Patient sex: M
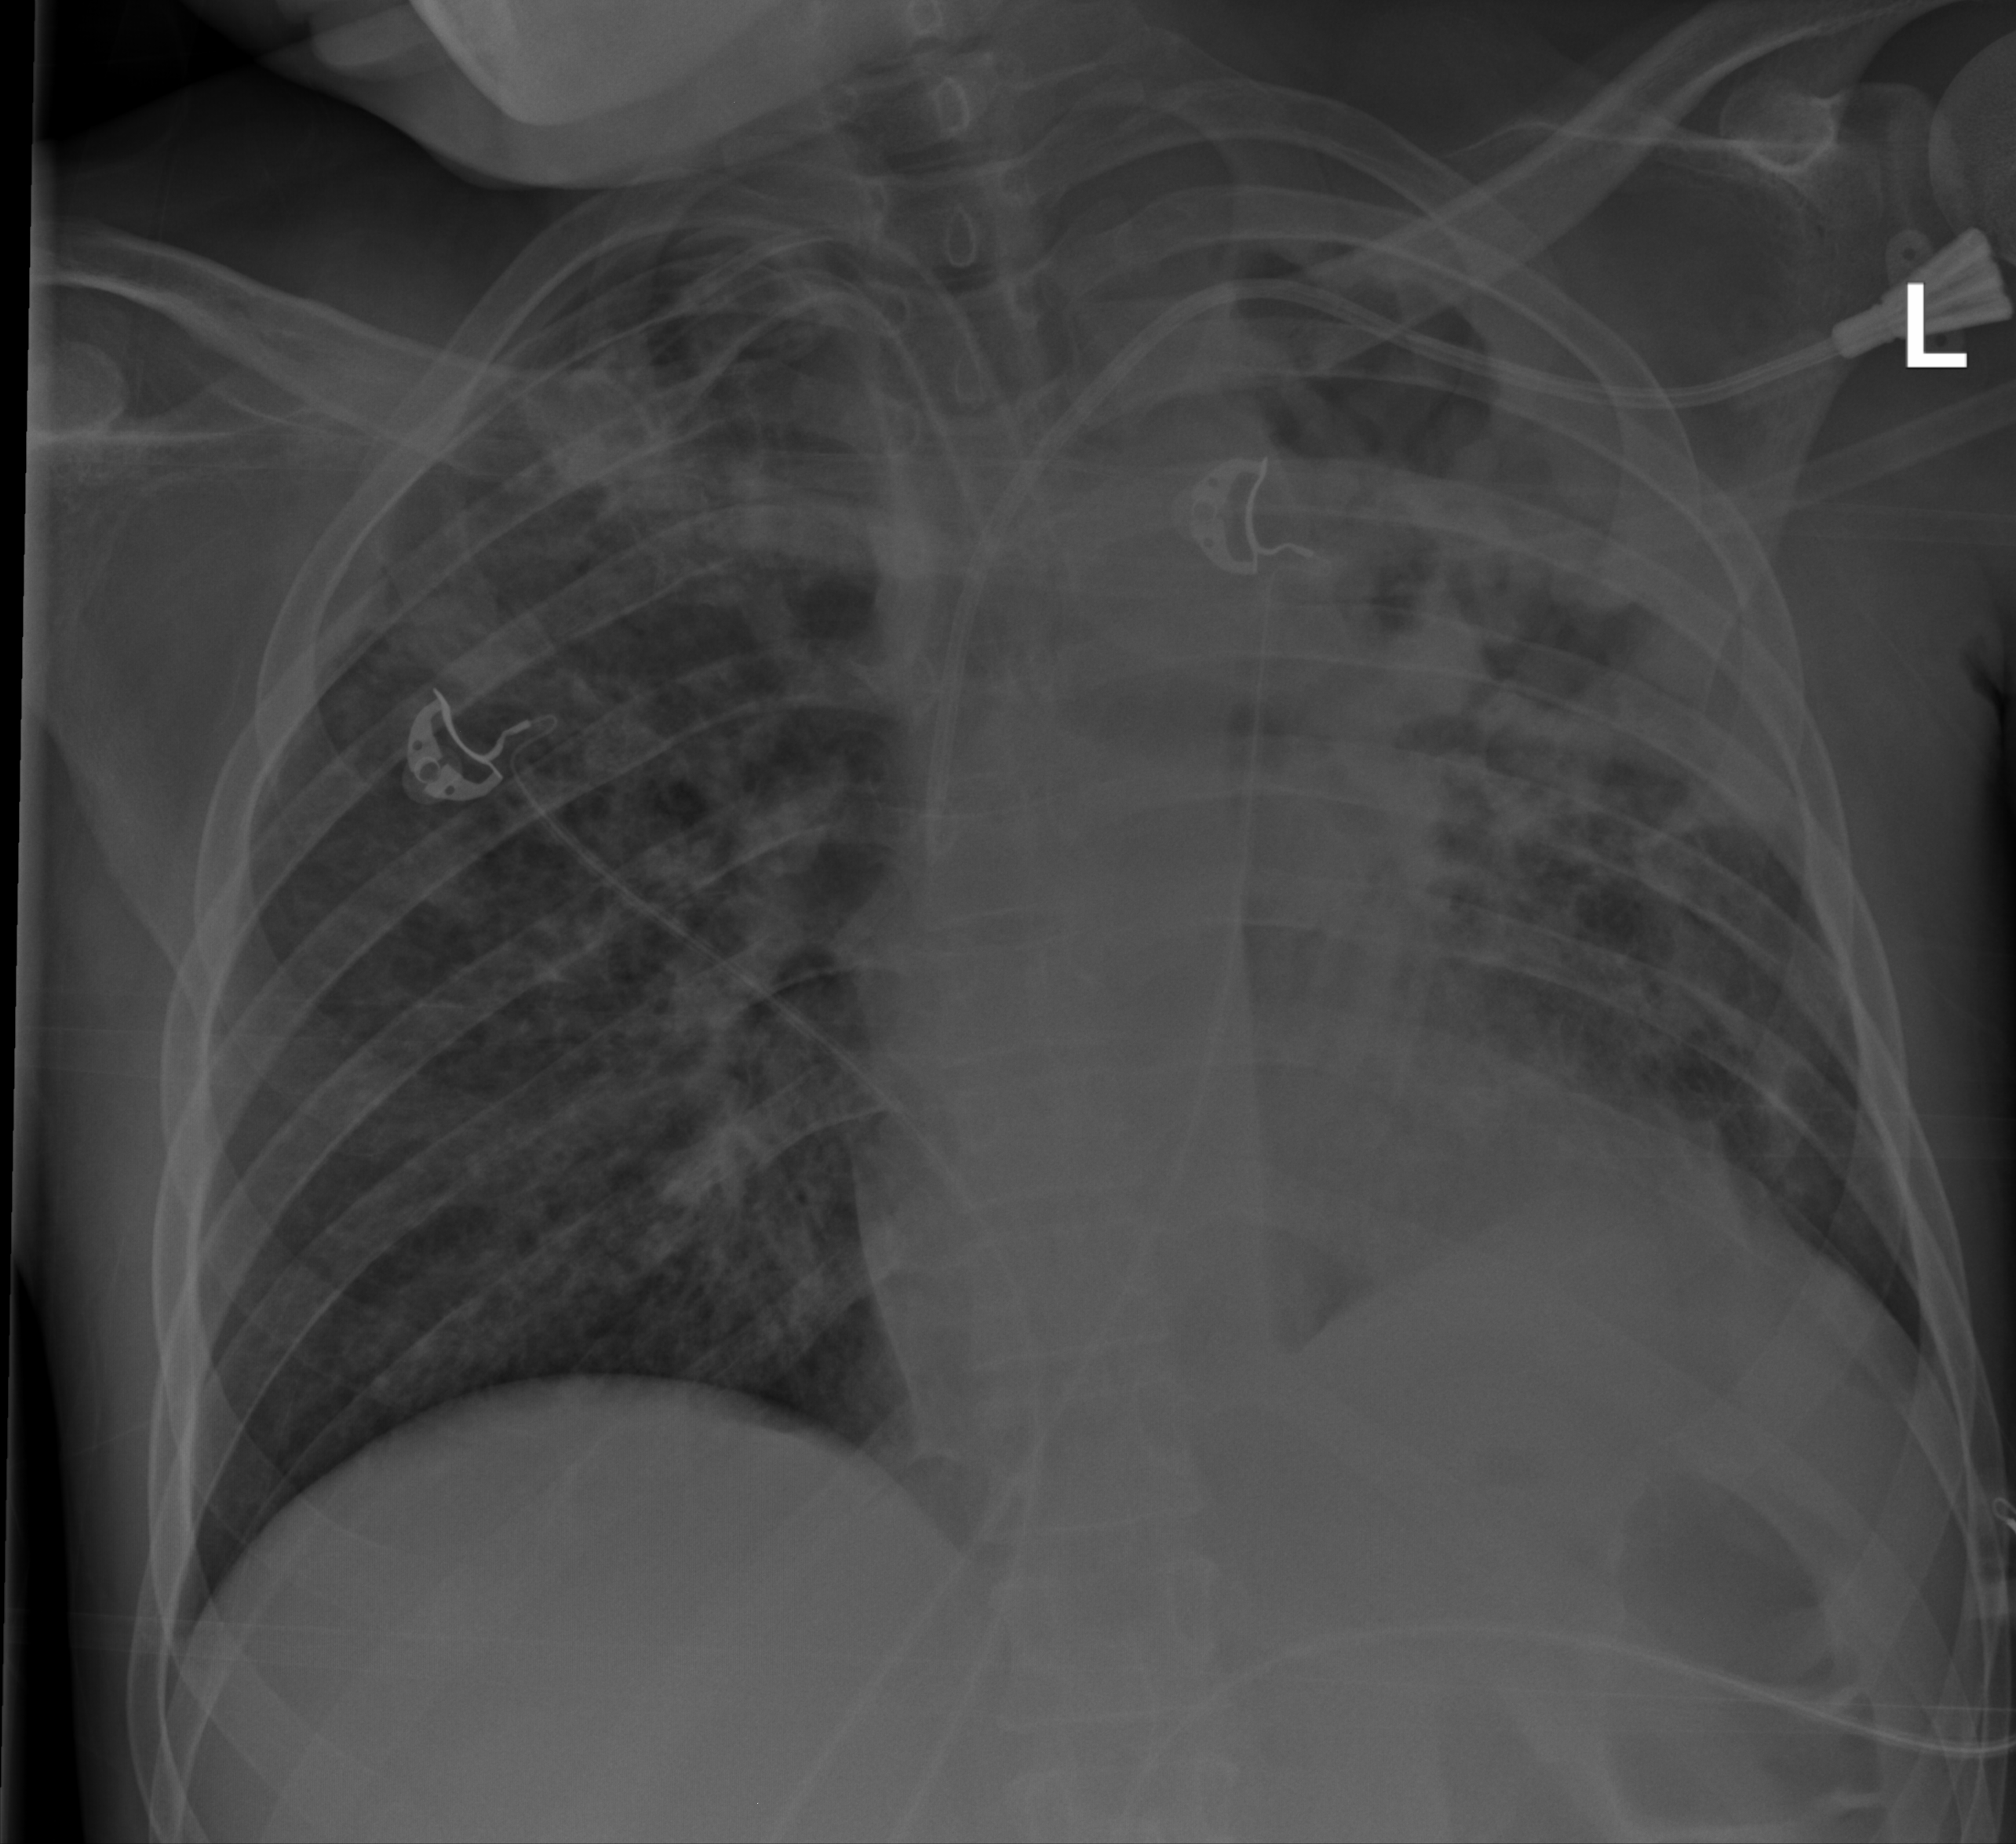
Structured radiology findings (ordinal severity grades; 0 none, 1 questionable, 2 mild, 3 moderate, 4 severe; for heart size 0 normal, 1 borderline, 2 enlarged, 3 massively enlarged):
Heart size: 0
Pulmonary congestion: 0
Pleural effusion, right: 0
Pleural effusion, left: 2
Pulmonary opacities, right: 3
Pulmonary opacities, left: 3
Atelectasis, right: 2
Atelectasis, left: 3